Question: I have installed pyjokes with pip3!
sudo pip3 install pyjokes
And have it in the terminal when i do pip3 list below picture!
<URL>
And i have my simple file down below here!
'''
import pyjokes
joke = pyjokes.get_joke('english','neutral')
print(joke)
'''
But i get this error when i run the file pic below
How can i fix this error?
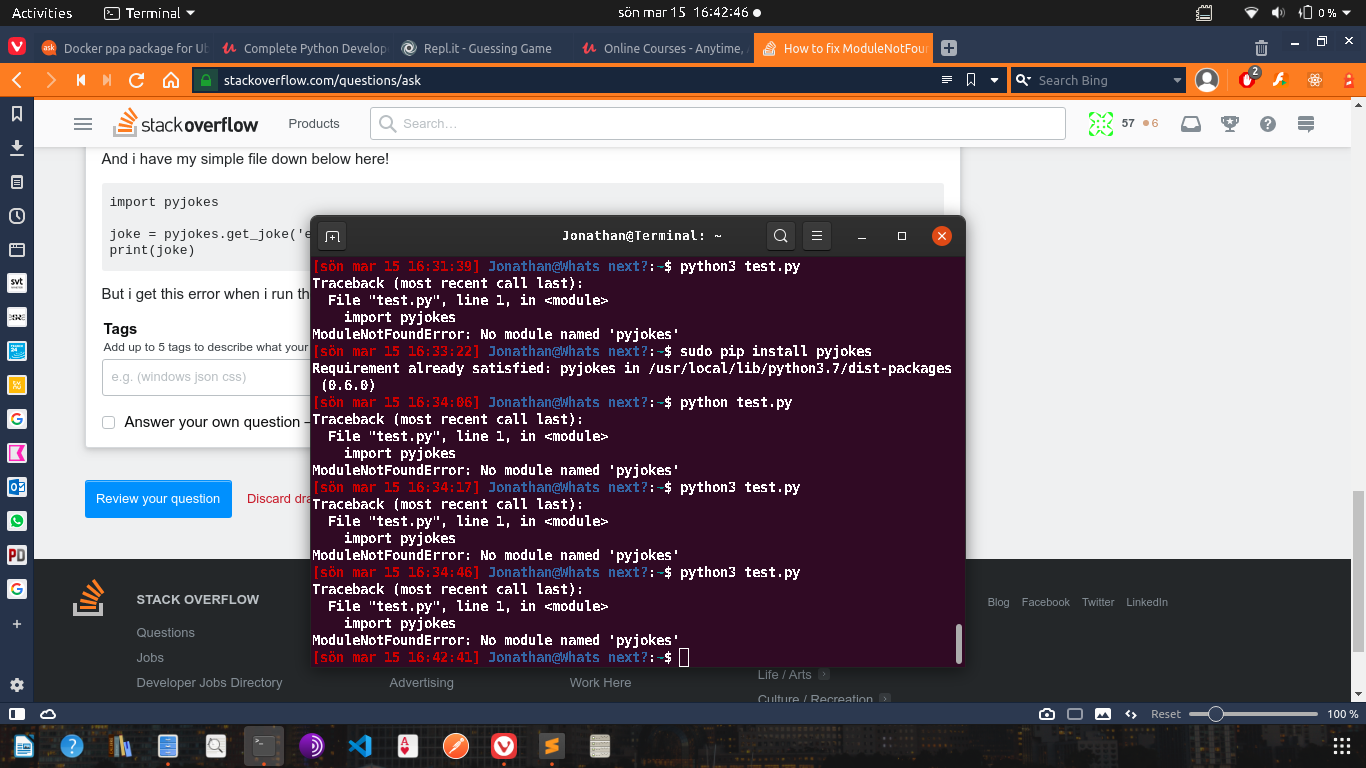
Answer: I searched on my own and saw this helped me
You import sys to your file and use sys.path.append() for adding the file name to your file it worked strange with pyjokes.get_joke() though?
'''
import sys
sys.path.append('/usr/local/lib/python3.7/dist-packages/')
import pyjokes
print(pyjokes.get_joke())
'''